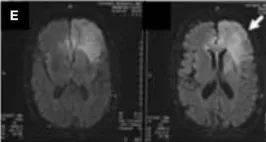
FLAIR images.
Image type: radiology (mri)